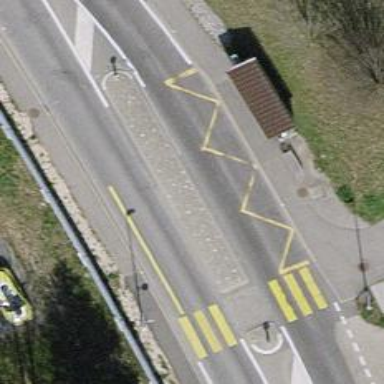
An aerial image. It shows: Public transport stop position.